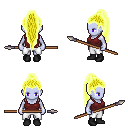
a pixel art fantasy rpg character, female body template, dark elf, purple skin, maroon pirate shirt, white pants, gold extra-long topknot hairstyle, black shoes, spear, four views (front, back, left, right), 2x2 character sprite sheet, small pixel art, hard edges, no anti-aliasing